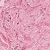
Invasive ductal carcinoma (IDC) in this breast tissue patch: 1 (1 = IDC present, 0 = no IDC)